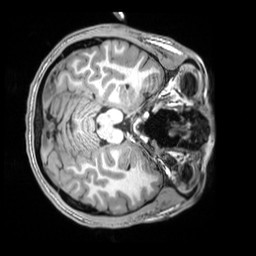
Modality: T1w
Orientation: axial
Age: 26
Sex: male
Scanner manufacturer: siemens
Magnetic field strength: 3 T
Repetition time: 2.5 s
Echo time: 0.00343 s